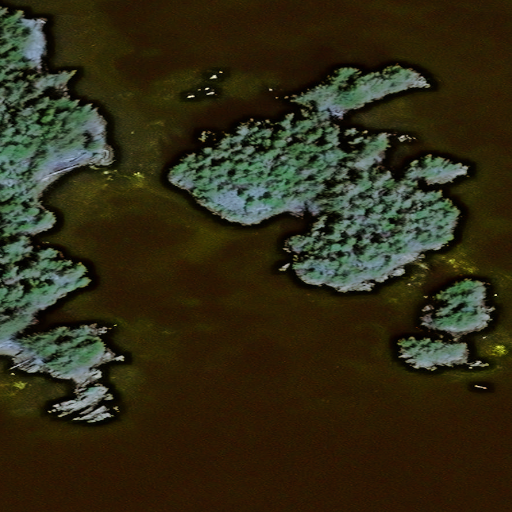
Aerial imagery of cape in Alaska named Vein Point containing only unknown